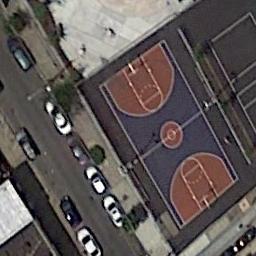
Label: basketball_court